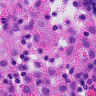
Metastatic tissue present: no